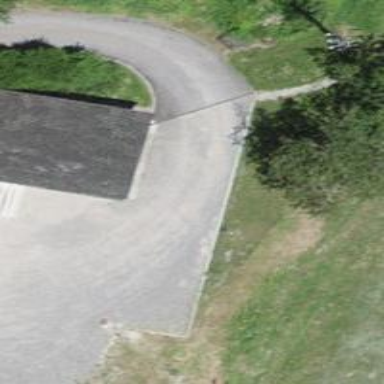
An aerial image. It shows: Smooth asphalt road in residential area.